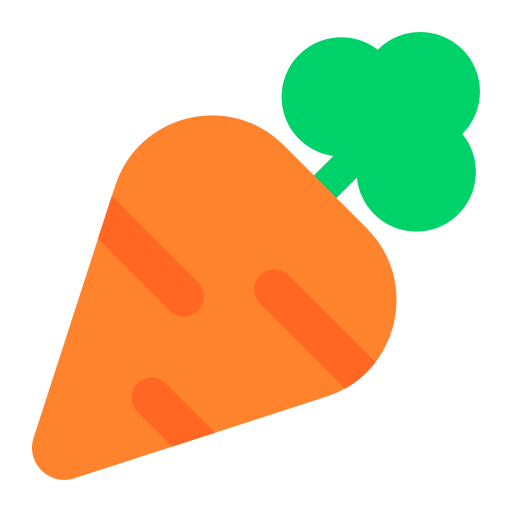
carrot flat